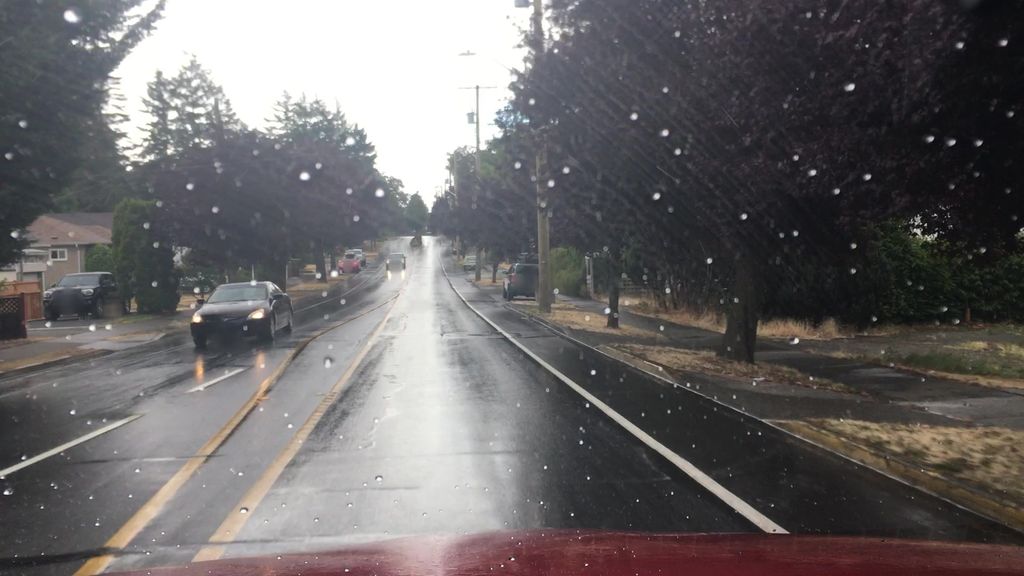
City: victoria